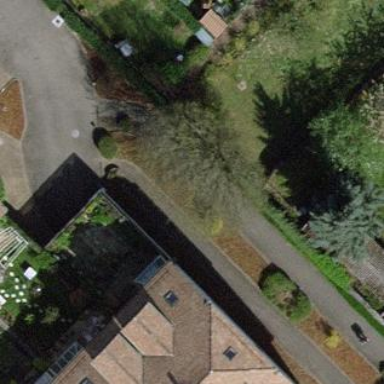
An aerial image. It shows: Garden enclosed by fence.